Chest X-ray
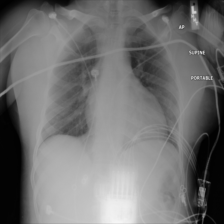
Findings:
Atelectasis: negative
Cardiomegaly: negative
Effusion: negative
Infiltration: negative
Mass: negative
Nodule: negative
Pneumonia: negative
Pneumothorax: negative
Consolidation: negative
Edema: negative
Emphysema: negative
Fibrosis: negative
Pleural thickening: negative
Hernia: negative